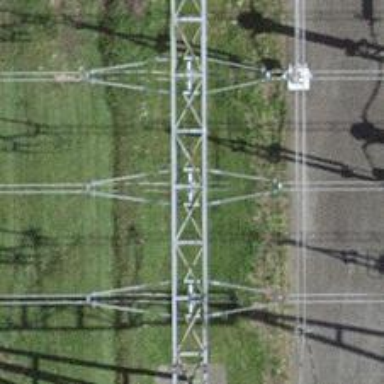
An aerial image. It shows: Insulator used in power systems.